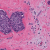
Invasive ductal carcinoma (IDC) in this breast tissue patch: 0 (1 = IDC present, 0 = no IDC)